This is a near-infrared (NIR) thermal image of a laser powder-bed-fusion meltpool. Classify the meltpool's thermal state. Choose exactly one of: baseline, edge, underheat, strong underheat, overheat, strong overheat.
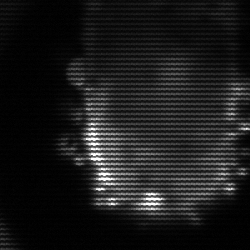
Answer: baseline